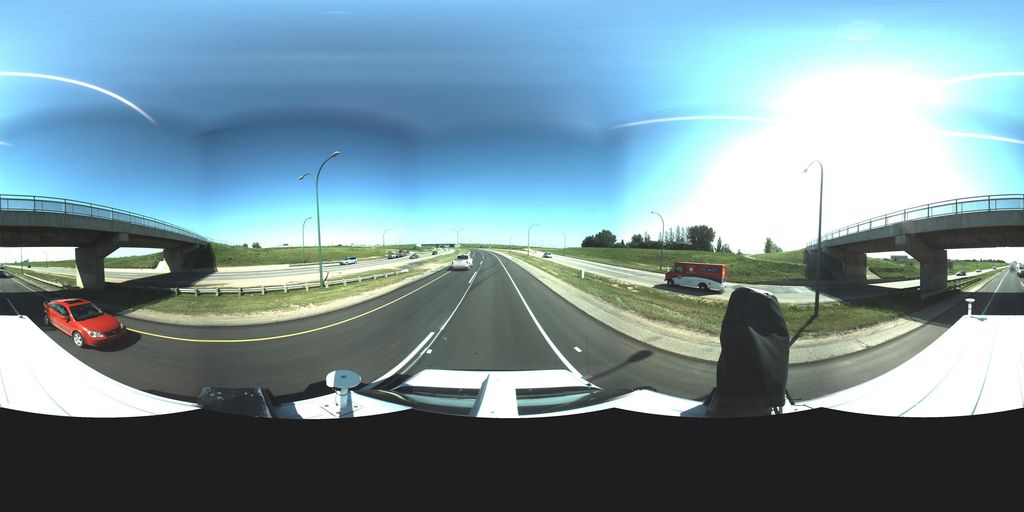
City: saskatoon